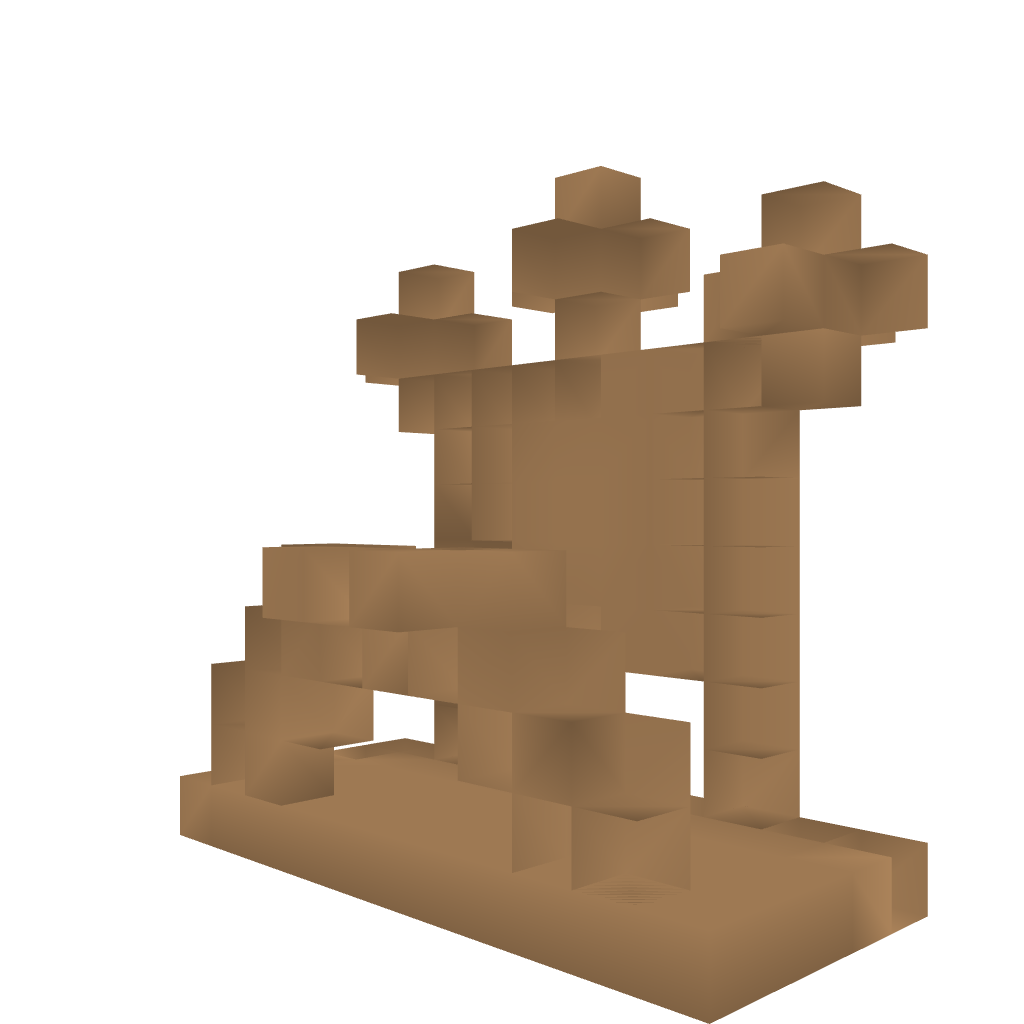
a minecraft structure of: Map Array with Cartographic Viewing Deck good quality